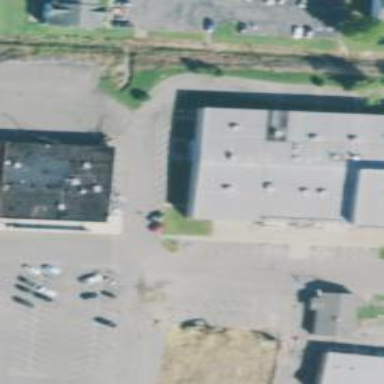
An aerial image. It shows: Cinema building.